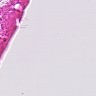
Metastatic tissue present: no